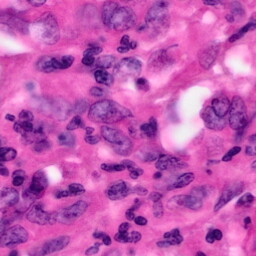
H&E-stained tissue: Pancreatic